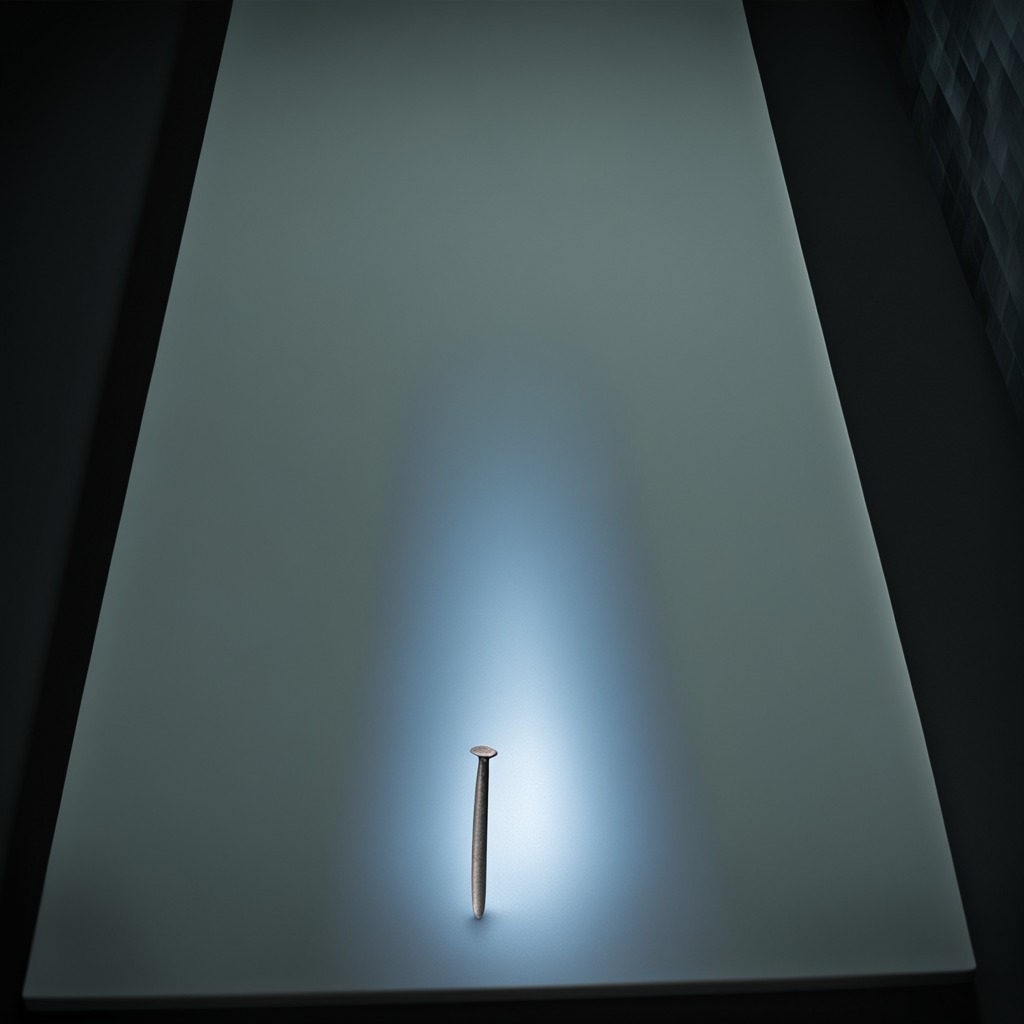
A nail is lying on the table.